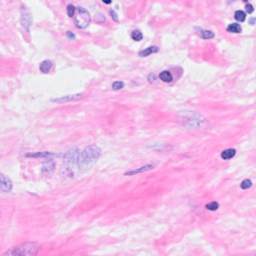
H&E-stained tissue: Breast